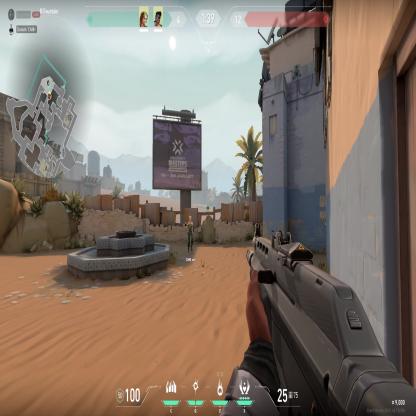
Label: teammate